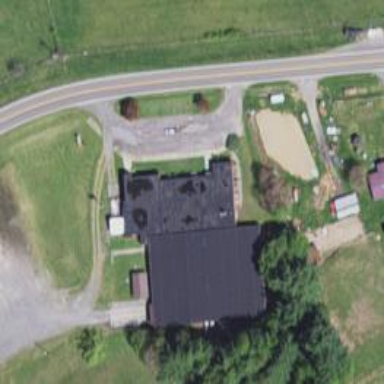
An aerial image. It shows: School.